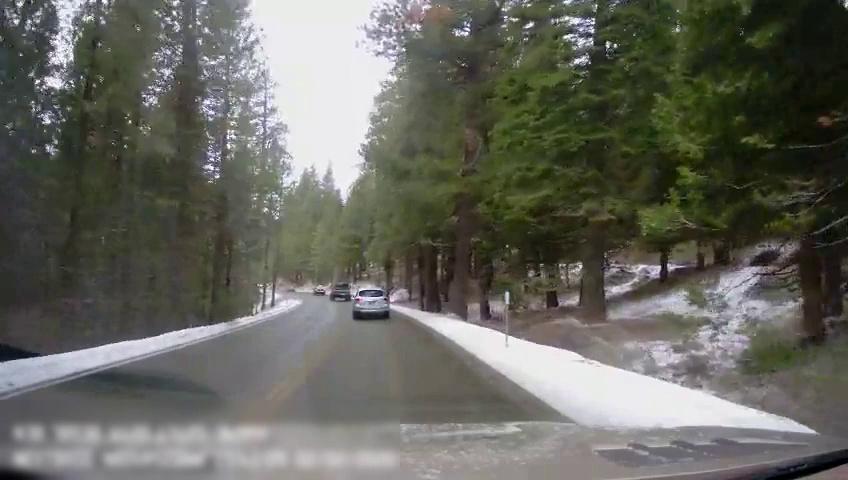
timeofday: Day
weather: Cloudy
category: Drivable Space
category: Vehicles | Car
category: Vehicles | Truck
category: Vehicles | Car
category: Lanes | Current Lane
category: Lanes | Opposite Lane
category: Lanes | Opposite Lane